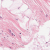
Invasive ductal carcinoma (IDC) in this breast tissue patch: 0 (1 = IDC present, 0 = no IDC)